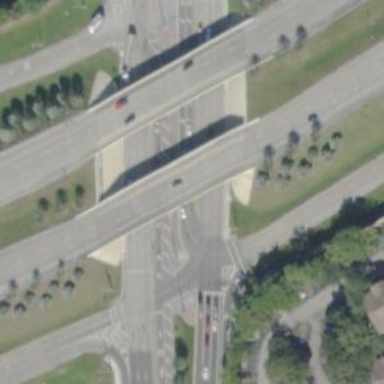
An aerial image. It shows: Man-made bridge.